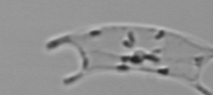
Label: Eucampia